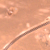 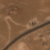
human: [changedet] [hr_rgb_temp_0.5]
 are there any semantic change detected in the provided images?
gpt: Nothing has changed.